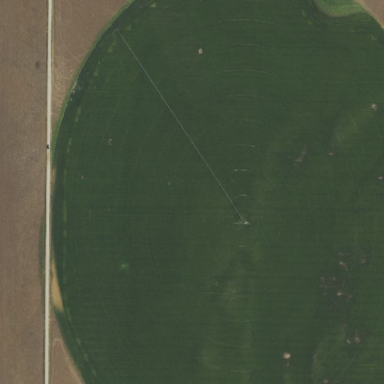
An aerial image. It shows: Farmland with pivot irrigation system.